Question: My question is: How could I disable standard Top bar ( with battery,time info) in ios 6 app ?
i mean exactly that one :

?
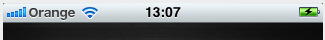
Answer: that is the status bar. you can hide this by setting property "'Status Bar Initially hidden'." to "'YES'" in info.plist file
you can also hide by code,like this
'''
[ UIApplication application setStatusBarHidden:YES withAnimation:UIStatusBarAnimationNone];
'''